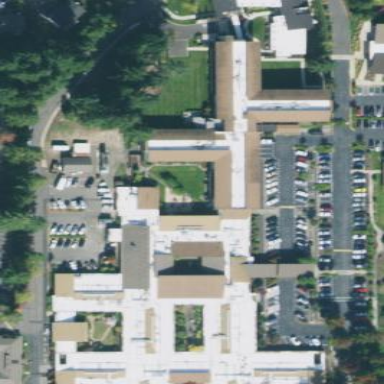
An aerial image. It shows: Nursing home located in residential area.